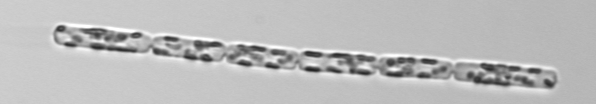
Label: Dactyliosolen_fragilissimus